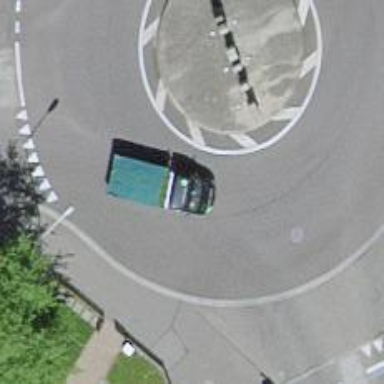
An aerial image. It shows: Tertiary road with asphalt surface leading to roundabout.